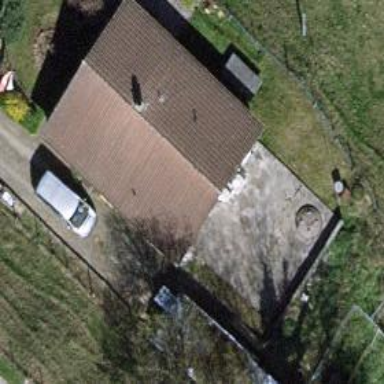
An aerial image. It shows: Simple house.